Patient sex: M
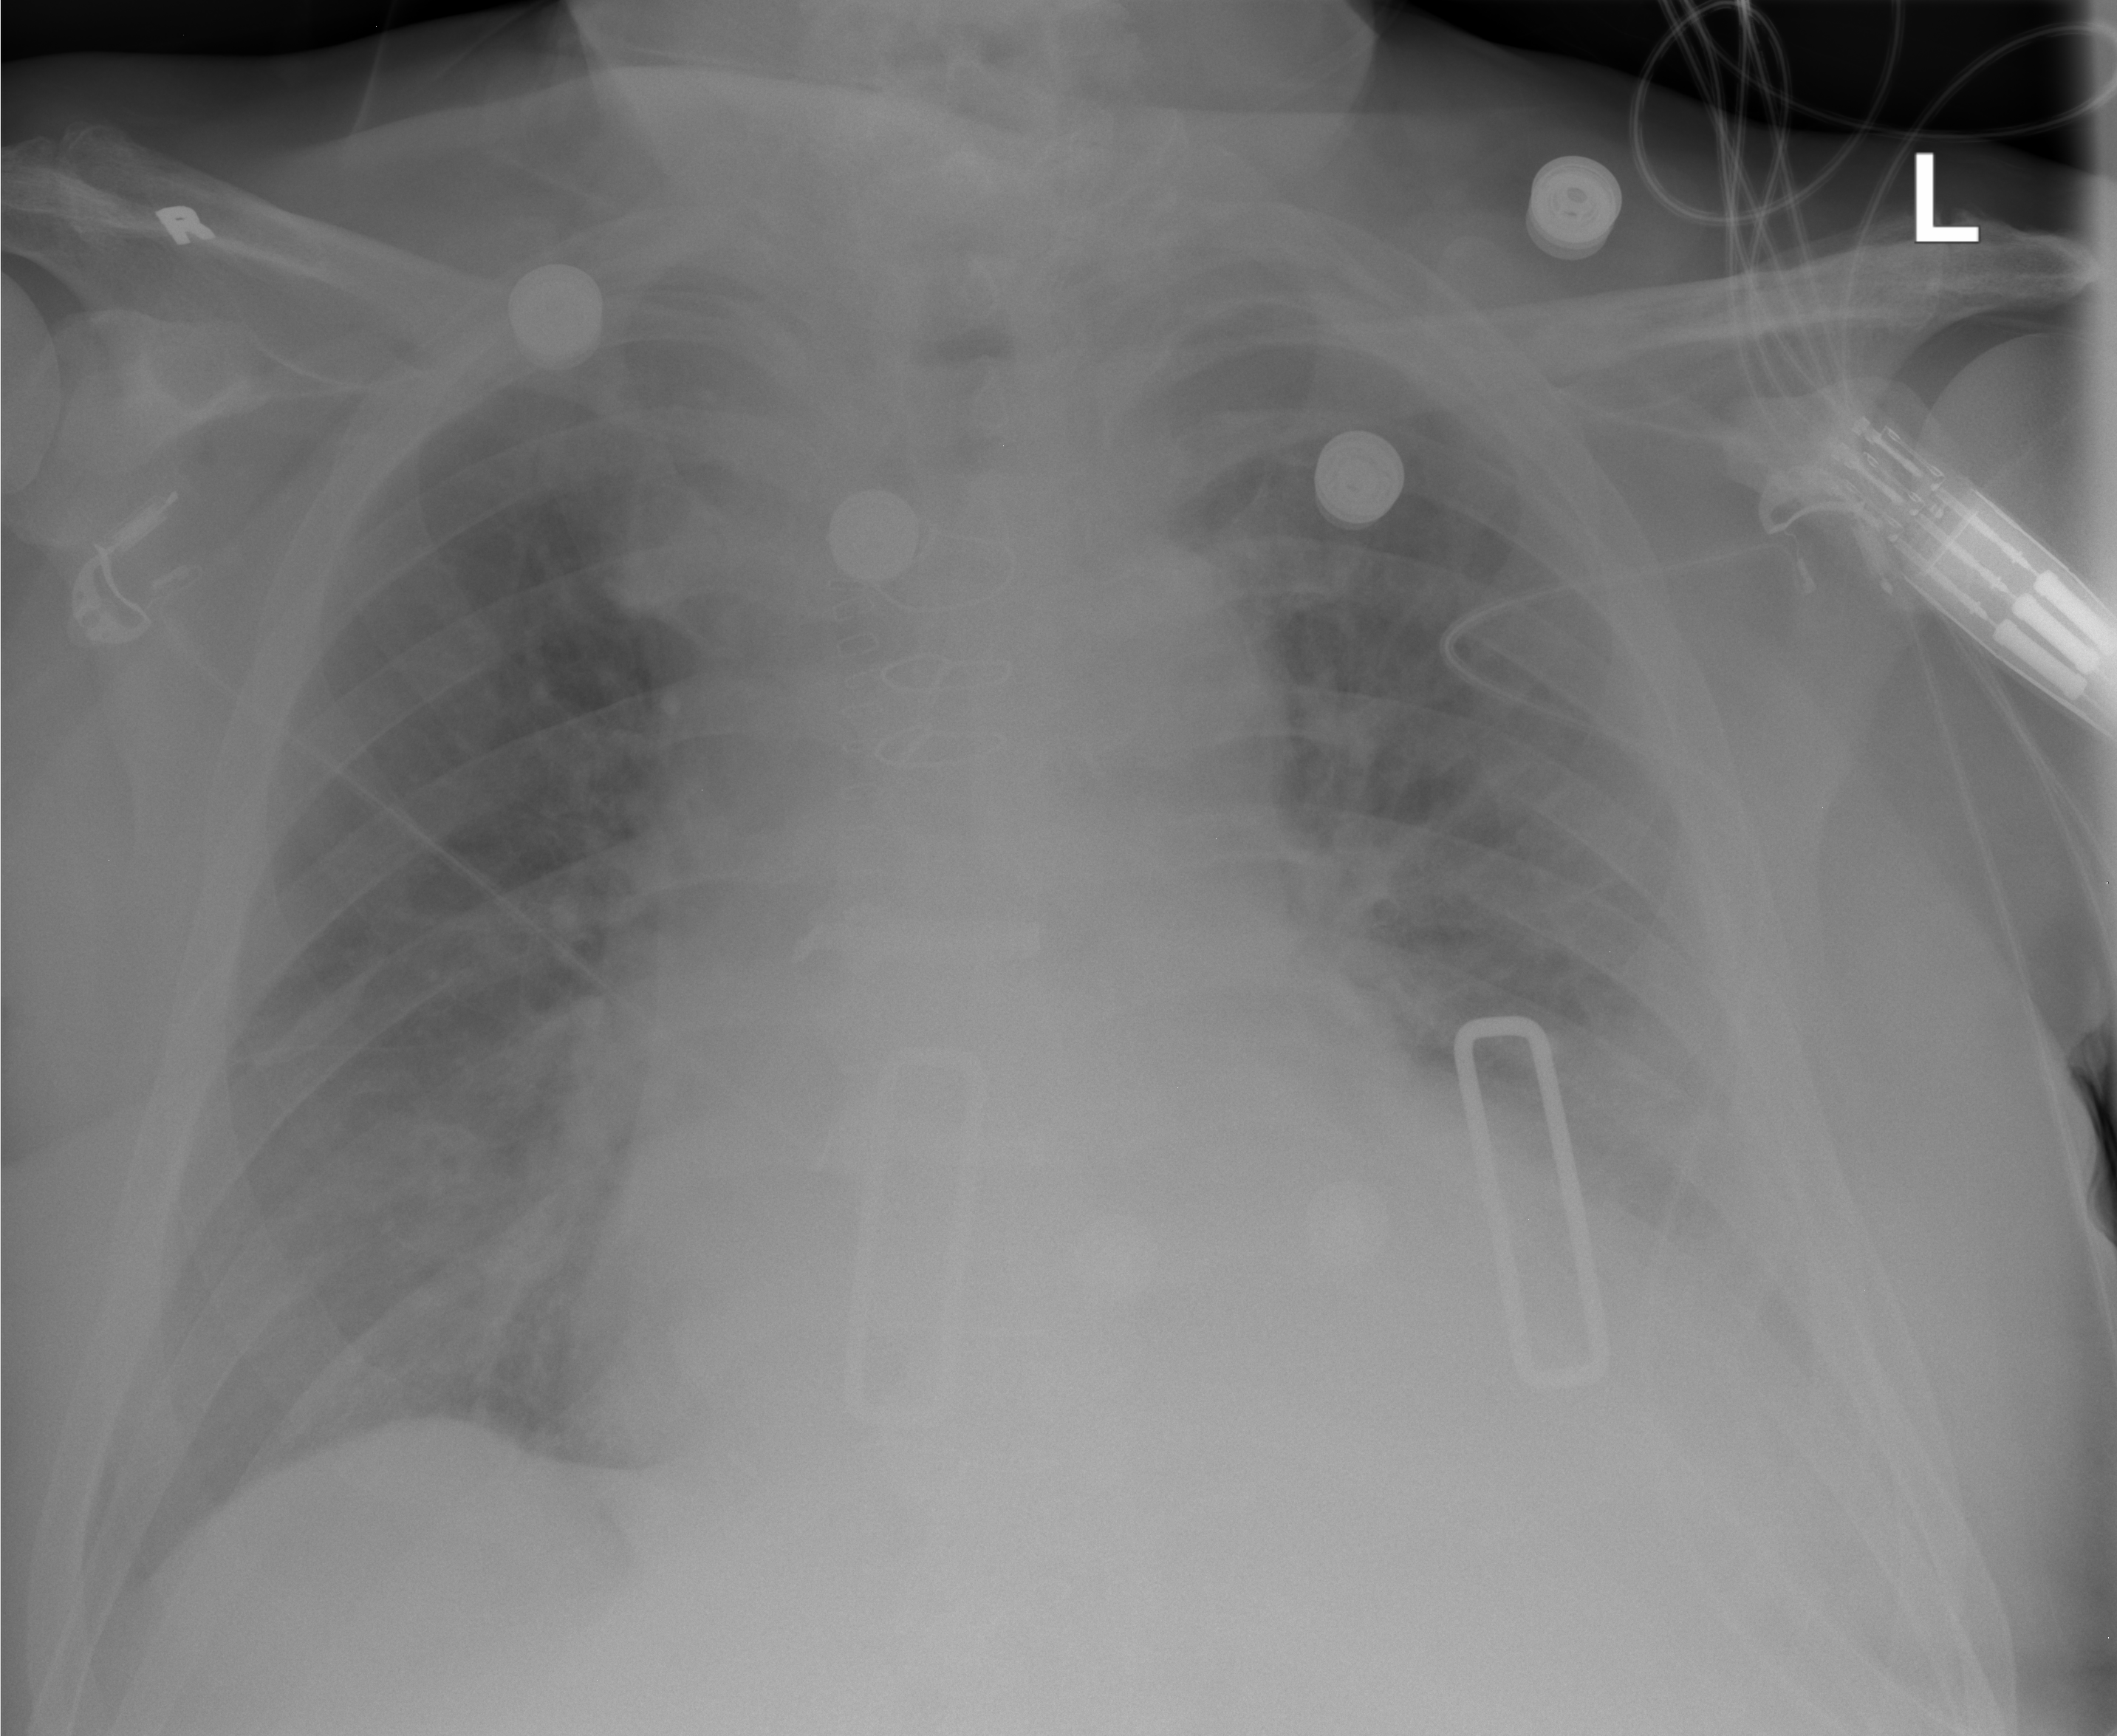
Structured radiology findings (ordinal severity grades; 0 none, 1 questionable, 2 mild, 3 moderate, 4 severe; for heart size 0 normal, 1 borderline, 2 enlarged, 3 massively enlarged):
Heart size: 0
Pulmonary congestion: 0
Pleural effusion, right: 0
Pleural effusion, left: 2
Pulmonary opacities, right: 0
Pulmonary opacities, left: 0
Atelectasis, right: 0
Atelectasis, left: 2